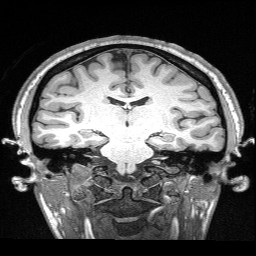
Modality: T1w
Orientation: sagittal
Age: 30
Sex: female